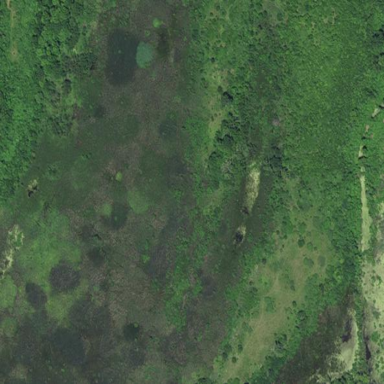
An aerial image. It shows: Fen wetland area.